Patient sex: F
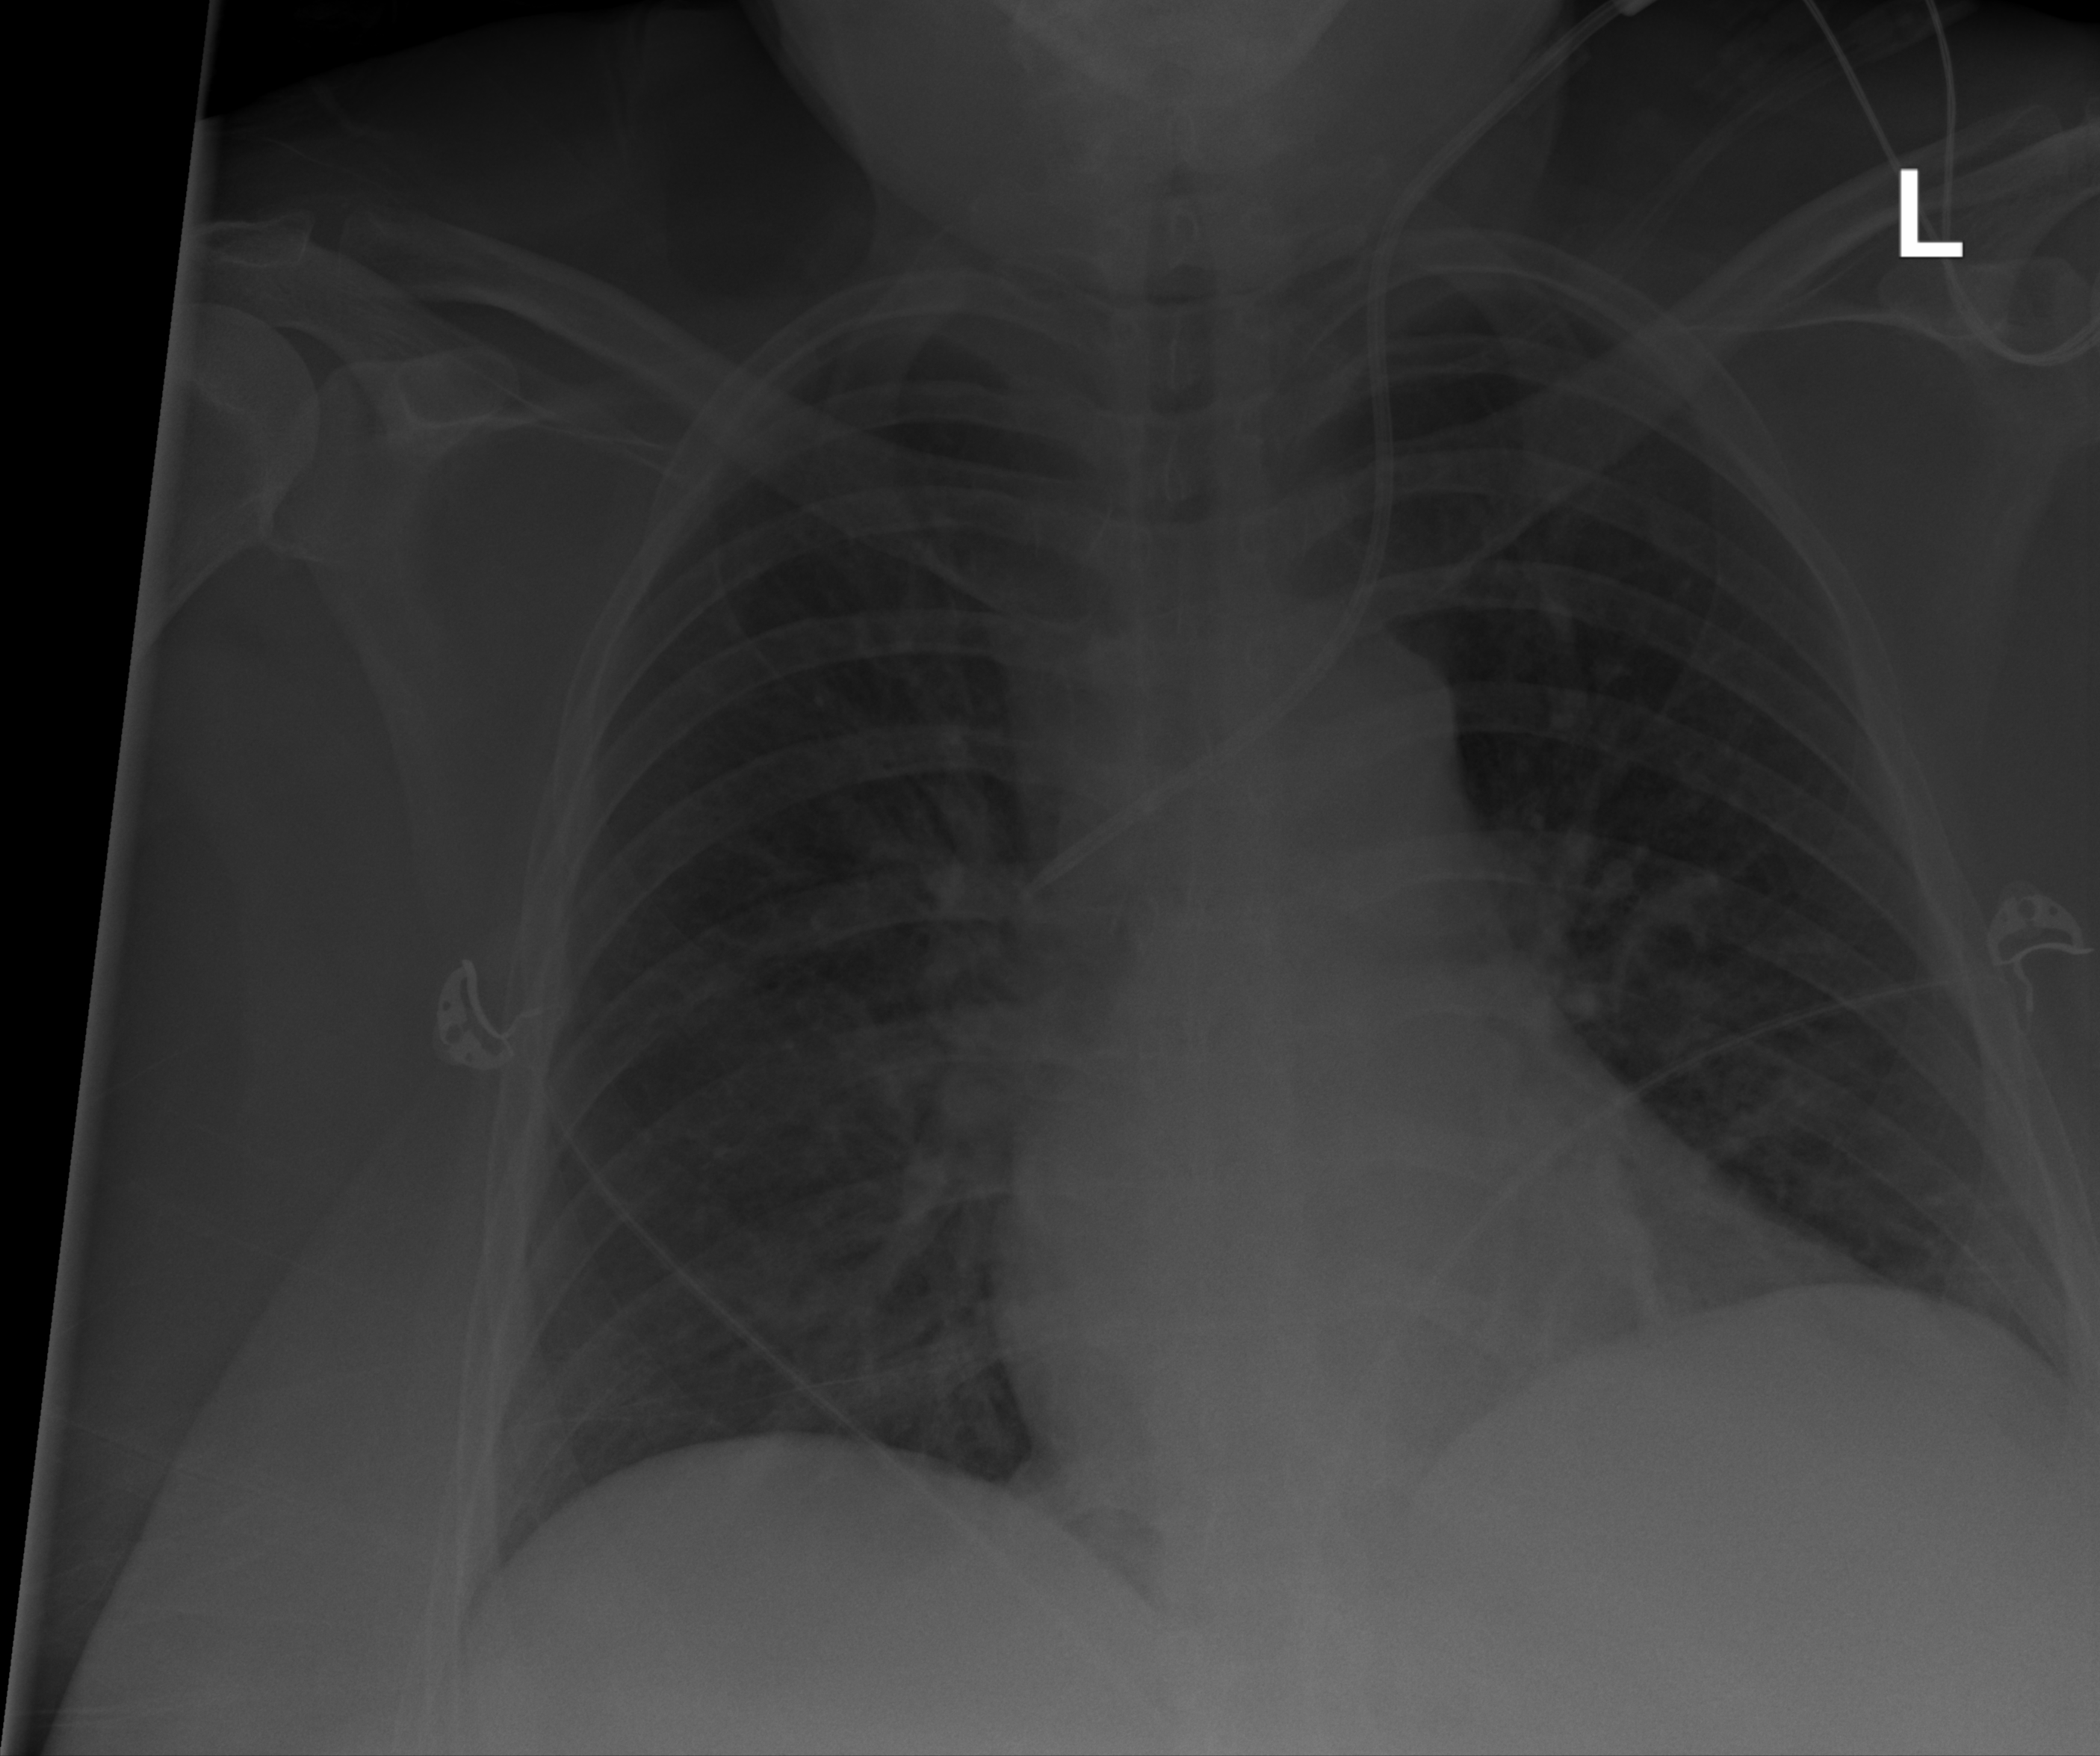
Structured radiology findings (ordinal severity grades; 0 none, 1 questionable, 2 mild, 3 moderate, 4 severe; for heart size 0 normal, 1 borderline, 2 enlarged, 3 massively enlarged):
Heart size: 1
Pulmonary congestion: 0
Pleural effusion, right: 0
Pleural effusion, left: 0
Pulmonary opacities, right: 0
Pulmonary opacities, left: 0
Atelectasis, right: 2
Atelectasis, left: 2